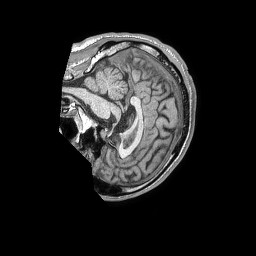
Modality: T1w
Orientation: sagittal
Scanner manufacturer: philips
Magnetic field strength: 1.5 T
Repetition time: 0.007834 s
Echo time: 0.003645 s